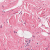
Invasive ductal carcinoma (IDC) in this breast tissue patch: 0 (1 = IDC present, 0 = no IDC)